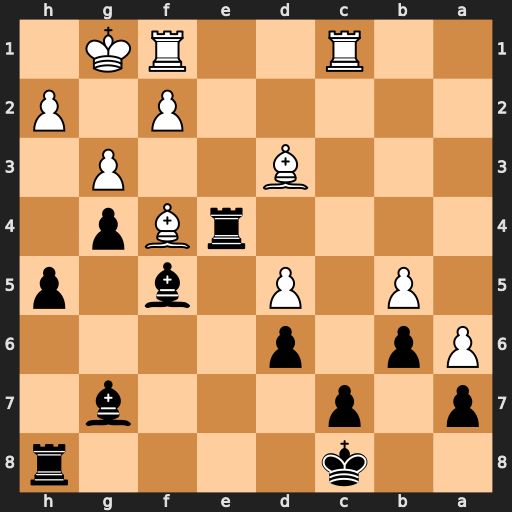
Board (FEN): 2k4r/p1p3b1/Pp1p4/1P1P1b1p/4rBp1/3B2P1/5P1P/2R2RK1
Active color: b
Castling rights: -
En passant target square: -
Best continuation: Rxf4 gxf4 Bxd3